Question: I'm looking for a way to draw a shield-like figure in CSS. Roughly the bottom half of the figure should be a half circle, while the upper half should be part of an upside-down triangle / trapezoid. So where the half-circle ends, it should continue upwards (with a small slope). The top should be flat.
I know how to draw a full circle with 'border-radius: 50%' and I know how to draw an upside-down triangle with transparent borders in CSS, but somehow I never get them to line-up properly.
Something like this, except for the bottom black part. The yellow and top black part should both be the same color.

Any suggestions?
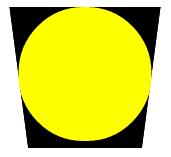
Answer: # Soln 1: Perspective
You can use a pseudo element for this, setting it up with perspective and rotation transforms to create the shape.
I've set this up using 100px * 100px element, but varying sizes (currently) will require tweaking:
'''
div {
display: inline-block;
height: 100px;
width: 100px;
border-radius: 50%;
margin: 50px;
background: tomato;
position: relative;
-webkit-perspective: 150px;
-moz-perspective: 150px;
-ms-perspective: 150px;
perspective: 150px;
}
div:before {
content: "";
top: 0;
left: -20%;
position: absolute;
background: tomato;
height: 100%;
width: 140%;
transform-origin: top right;
-webkit-transform: rotateX(-45deg);
-moz-transform: rotateX(-45deg);
-ms-transform: rotateX(-45deg);
transform: rotateX(-45deg);
}
'''
'''
<div></div>
'''
---
# Soln 2: Borders
you could use borders to create a trapezium shape with a pseudo element, and place it accordingly. However, this leave the same issue as the first solution in terms of scaling (since borders won't accept percentages as width values) - and so again would need to be changed depending on the size.
'''
div {
display: inline-block;
height: 100px;
width: 100px;
border-radius: 50%;
margin: 50px;
background: tomato;
position: relative;
}
div:before {
content: "";
top: 0;
left: -20%;
position: absolute;
height: 0;
width: 100%;
border-left: 20px solid transparent;
border-right: 20px solid transparent;
border-top: 57px solid tomato;
}
'''
'''
<div></div>
'''
---
# Soln 3: Skewed Elements
'''
div {
margin: 100px;
height: 100px;
width: 100px;
background: tomato;
border-radius: 0 0 50% 50%;
position: relative;
}
div:before {
content: "";
position: absolute;
top: 5%;
right: -10%;
height: 50%;
width: 60%;
background: tomato;
transform: rotate(90deg) skewY(10deg);
}
div:after {
content: "";
position: absolute;
top: 5%;
left: -10%;
height: 50%;
width: 60%;
background: tomato;
transform: rotate(90deg) skewY(-10deg);
}
'''
'''
<div></div>
'''